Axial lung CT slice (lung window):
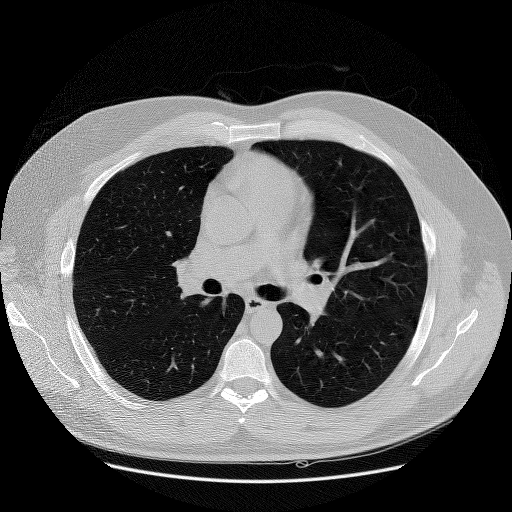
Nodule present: no